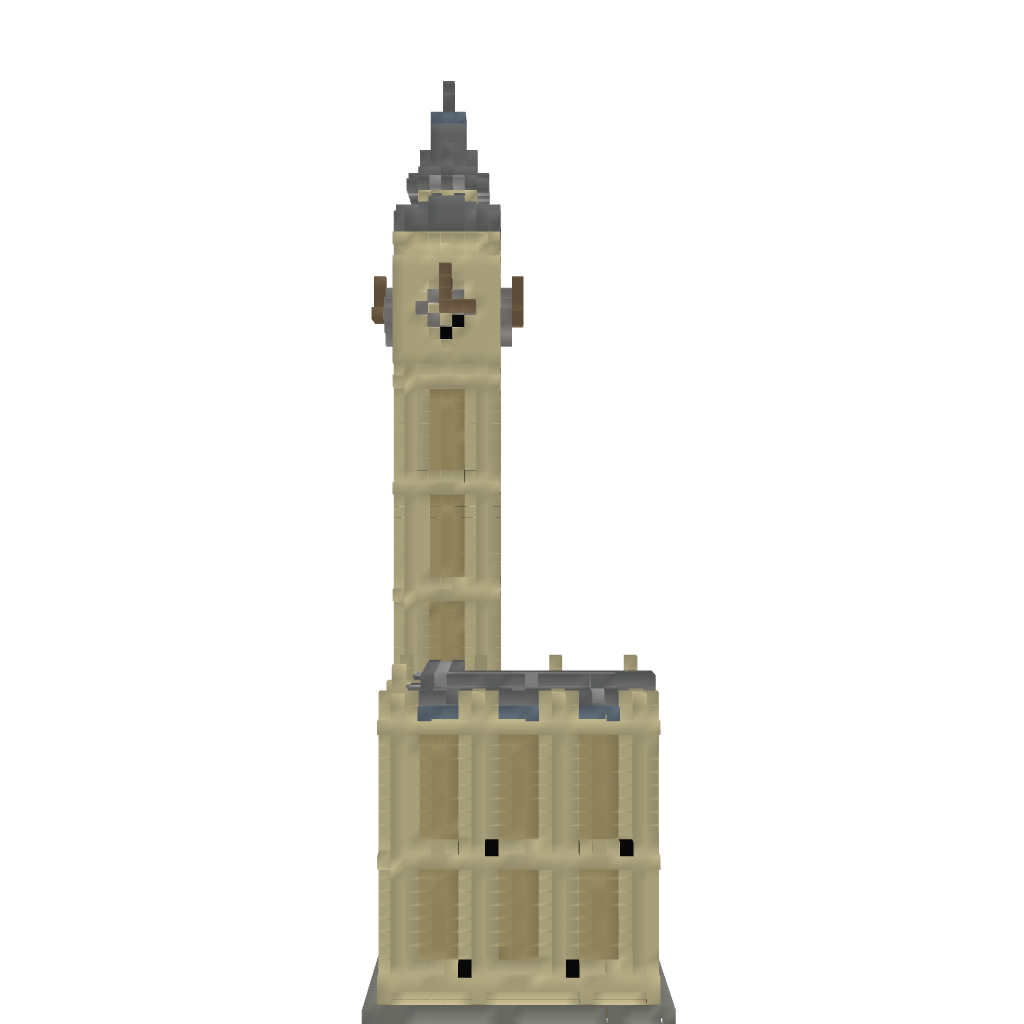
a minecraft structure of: Big Ben